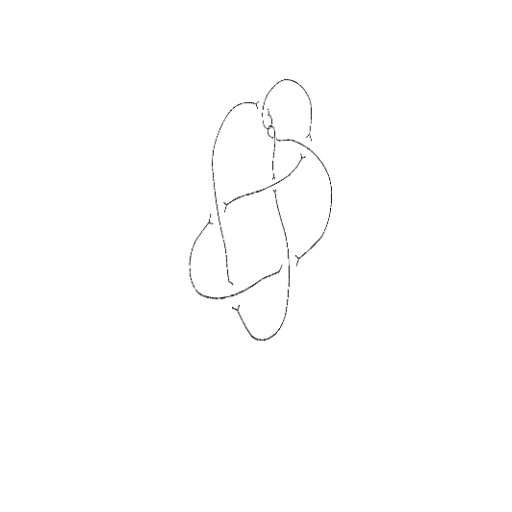
Crossing number: 9